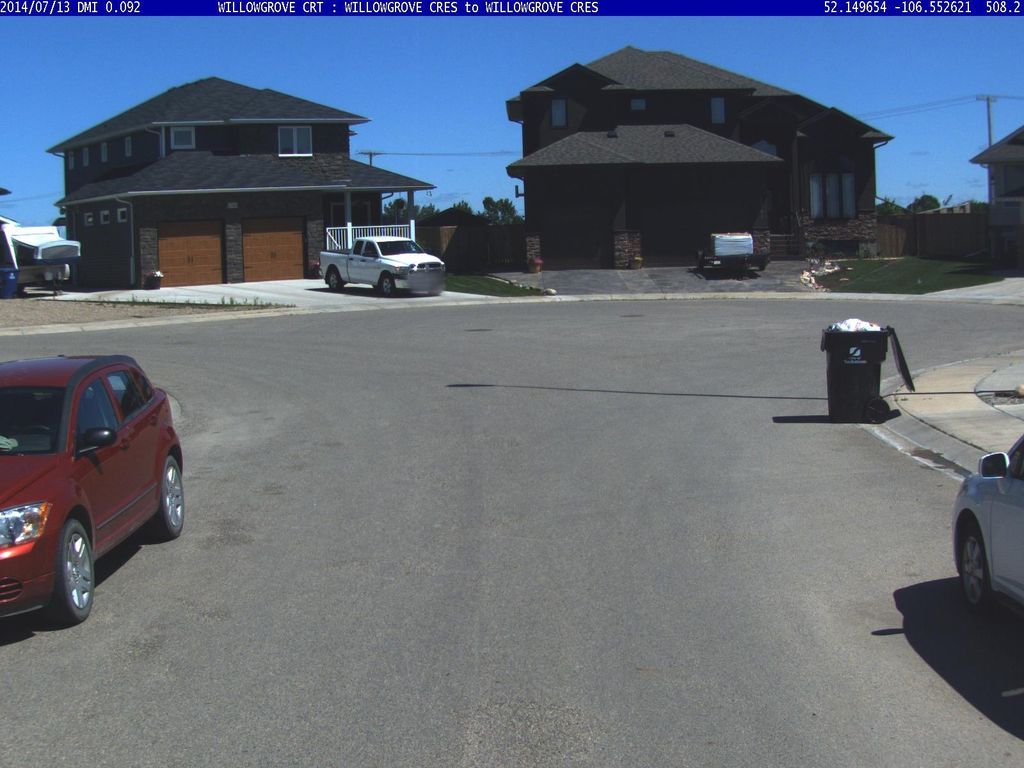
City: saskatoon